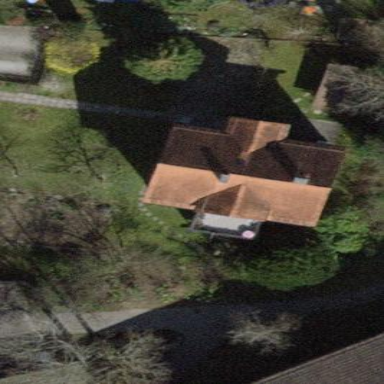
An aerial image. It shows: Detached building.